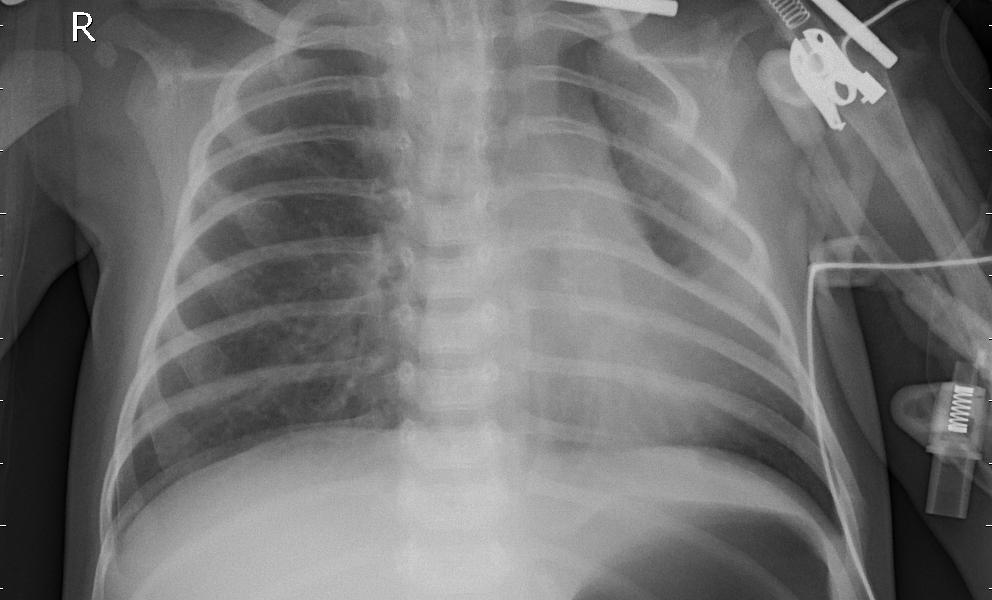
Diagnosis: PNEUMONIA